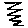
Label: zigzag